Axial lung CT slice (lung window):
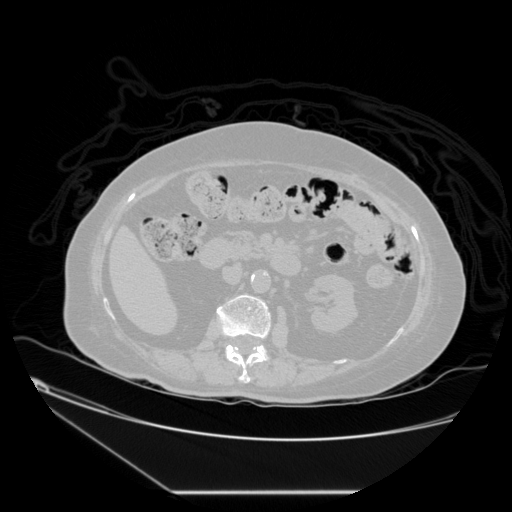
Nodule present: no